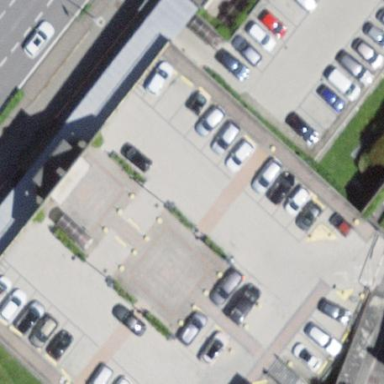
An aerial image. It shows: Retail building with flat grey roof.